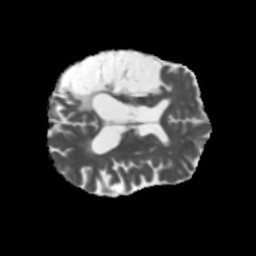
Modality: MD
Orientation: axial
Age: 51
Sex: male
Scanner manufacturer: siemens
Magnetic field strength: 3 T
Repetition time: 5.47 s
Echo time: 0.0854 s